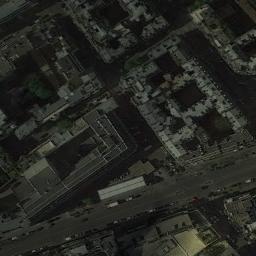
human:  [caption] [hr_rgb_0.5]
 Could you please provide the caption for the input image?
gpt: The commercial area is near the road with many cars .

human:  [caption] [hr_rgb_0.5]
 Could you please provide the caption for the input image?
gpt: A commercial area with some connected buildings and some roads go through the commercial area .

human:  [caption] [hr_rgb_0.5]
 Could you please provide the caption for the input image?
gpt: In a business district there are many tall buildings of different shapes and several roads with many cars and many trees .

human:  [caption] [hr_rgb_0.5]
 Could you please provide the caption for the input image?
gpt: The rooms are spaced differently .

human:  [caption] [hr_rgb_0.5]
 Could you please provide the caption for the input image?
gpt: There are some buildings by the roadside on a commercial area .